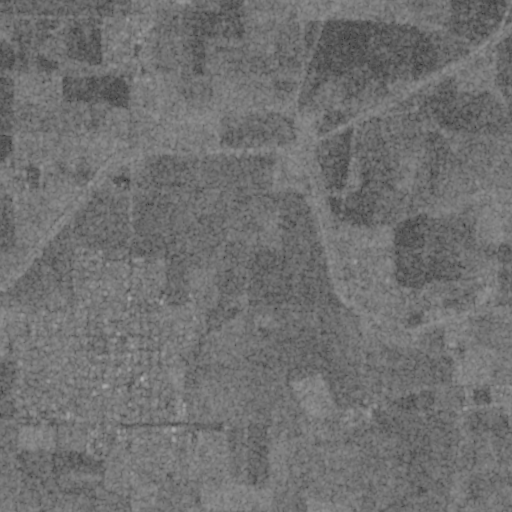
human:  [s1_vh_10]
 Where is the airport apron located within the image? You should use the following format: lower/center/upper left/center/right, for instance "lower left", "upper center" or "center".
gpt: The airport apron is located in the center right of the image.
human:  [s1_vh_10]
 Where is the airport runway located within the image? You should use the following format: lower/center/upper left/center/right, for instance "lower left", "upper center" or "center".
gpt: The airport runway is located in the center right of the image.
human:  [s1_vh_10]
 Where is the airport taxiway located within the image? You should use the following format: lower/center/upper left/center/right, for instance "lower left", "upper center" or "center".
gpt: The airport taxiway is located in the center right of the image.
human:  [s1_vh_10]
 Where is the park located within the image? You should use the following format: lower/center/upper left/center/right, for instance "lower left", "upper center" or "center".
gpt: The park is located in the upper left of the image.
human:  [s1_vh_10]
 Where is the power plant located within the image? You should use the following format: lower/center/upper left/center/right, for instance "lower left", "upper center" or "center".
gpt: There is no power plant in the image.

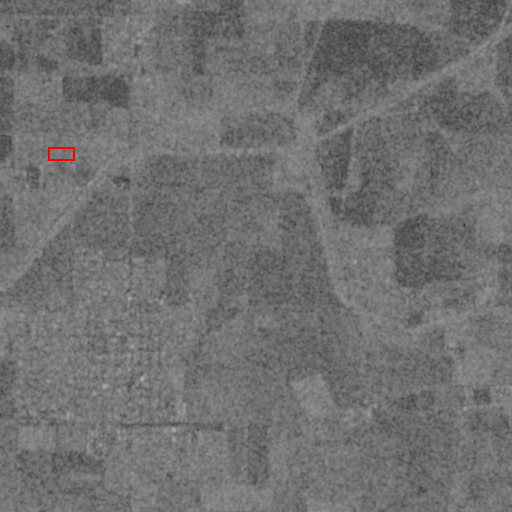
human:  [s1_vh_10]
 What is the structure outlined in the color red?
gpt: The structure outlined in red is a park.
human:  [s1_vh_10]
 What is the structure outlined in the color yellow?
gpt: There is no yellow outline.